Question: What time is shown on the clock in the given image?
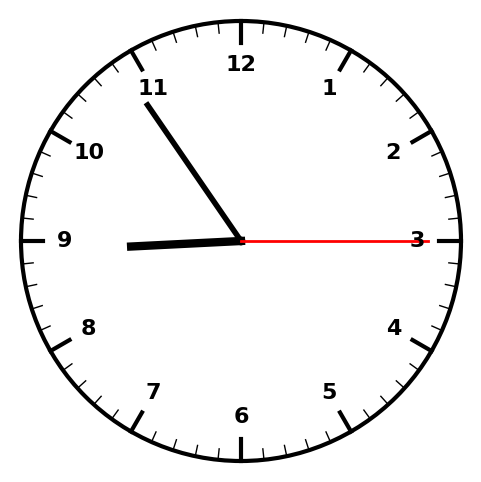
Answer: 08:54:15